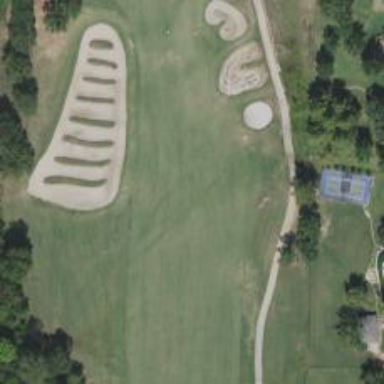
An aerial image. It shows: View of golf hole.